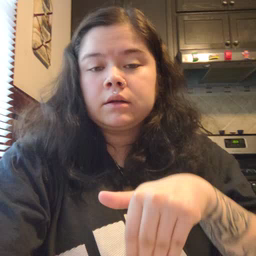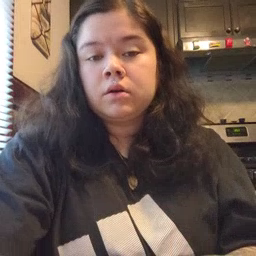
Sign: owl